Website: apple
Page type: billing-address
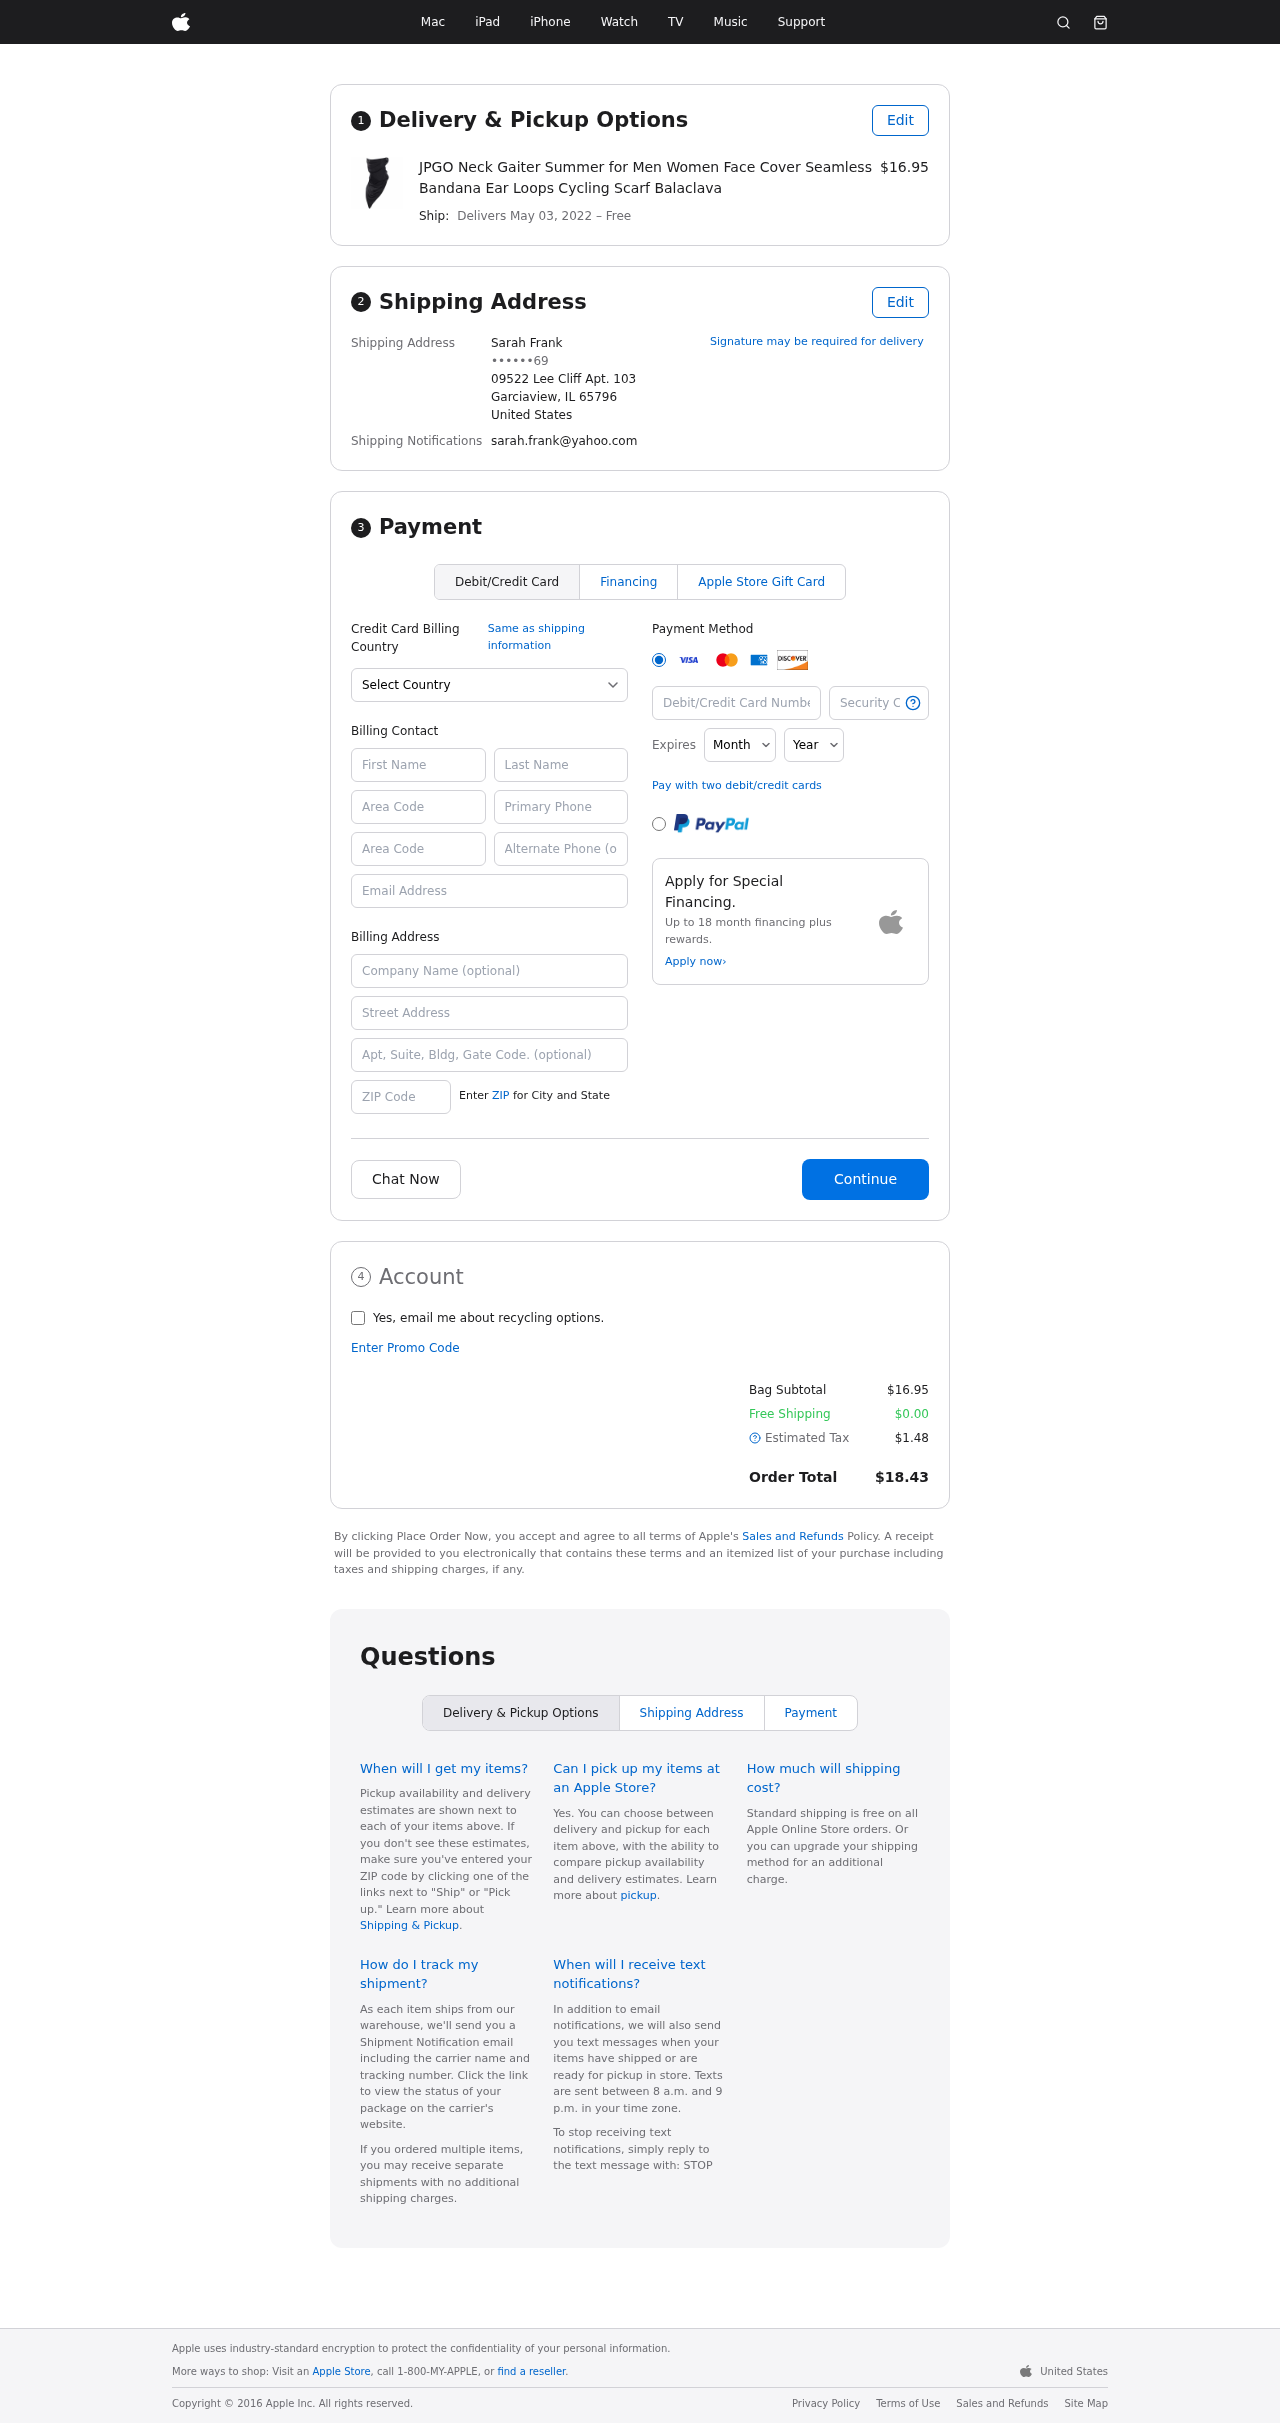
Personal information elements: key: PII_CARD_CVV
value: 736
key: PII_CARD_EXPIRY_MONTH
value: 03
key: PII_CARD_EXPIRY_YEAR
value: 29
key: PII_CARD_NUMBER
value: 6508 3850 4191 0638
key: PII_CITY_STATE_ZIP
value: Garciaview, IL 65796
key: PII_COUNTRY
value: United States
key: PII_EMAIL
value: sarah.frank@yahoo.com
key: PII_FULLNAME
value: Sarah Frank
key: PII_STREET
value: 09522 Lee Cliff Apt. 103
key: PII_PHONE_MASKED
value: ••••••69
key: PII_BILLING_FIRSTNAME
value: Sarah
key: PII_BILLING_LASTNAME
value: Frank
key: PII_BILLING_PHONE_AREA
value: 993
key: PII_BILLING_PHONE
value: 9936426569
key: PII_BILLING_EMAIL
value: sarah.frank@yahoo.com
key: PII_BILLING_COMPANY
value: Hill Inc
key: PII_BILLING_STREET
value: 09522 Lee Cliff Apt. 103
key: PII_BILLING_POSTCODE
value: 65796
Product elements: key: PRODUCT1_NAME
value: JPGO Neck Gaiter Summer for Men Women Face Cover Seamless Bandana Ear Loops Cycling Scarf Balaclava
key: PRODUCT1_PRICE
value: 16.95
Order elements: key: ORDER_DELIVERY_DATE
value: May 03, 2022
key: ORDER_SUBTOTAL
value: $16.95
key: ORDER_SHIPPING_COST
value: $0.00
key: ORDER_TAX
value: $1.48
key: ORDER_TOTAL
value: $18.43